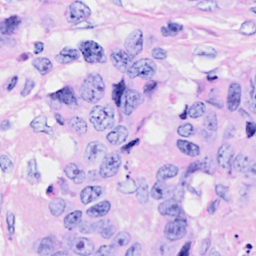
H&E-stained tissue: Breast